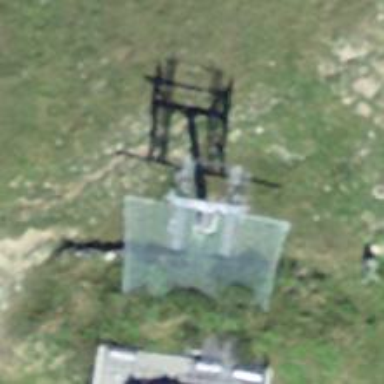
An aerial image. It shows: Pylon for aerialway.